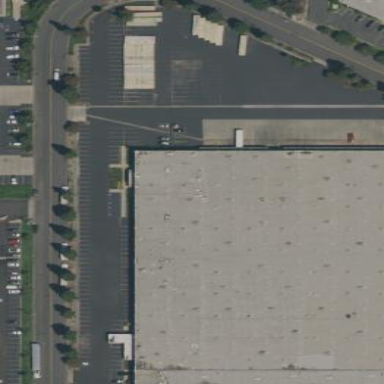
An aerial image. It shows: Warehouse.